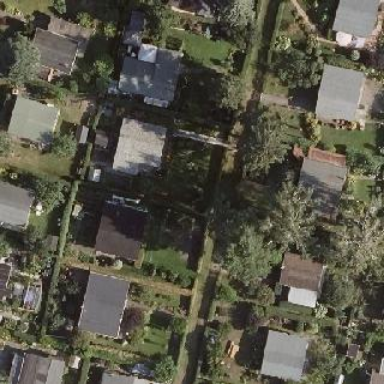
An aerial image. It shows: Plot in the allotments.